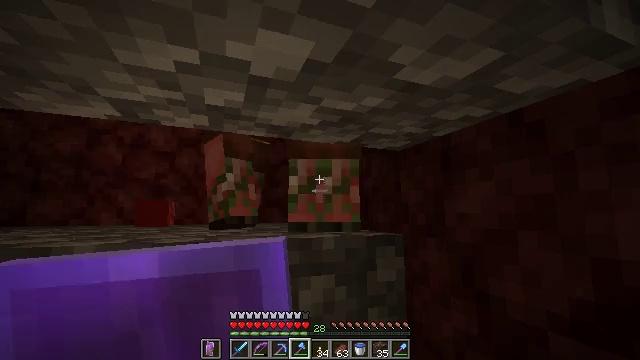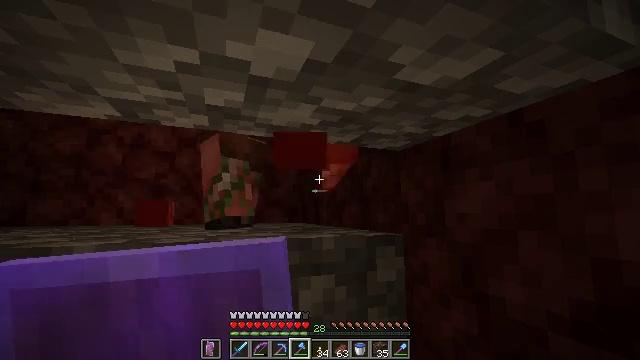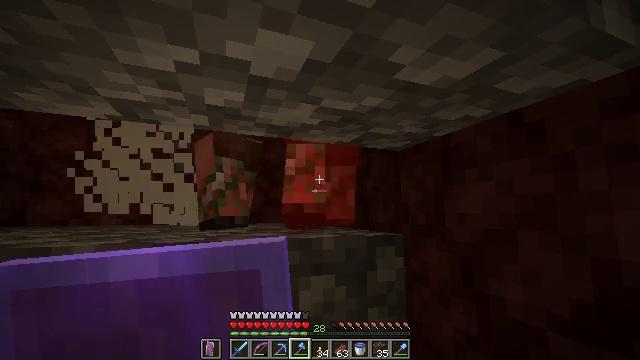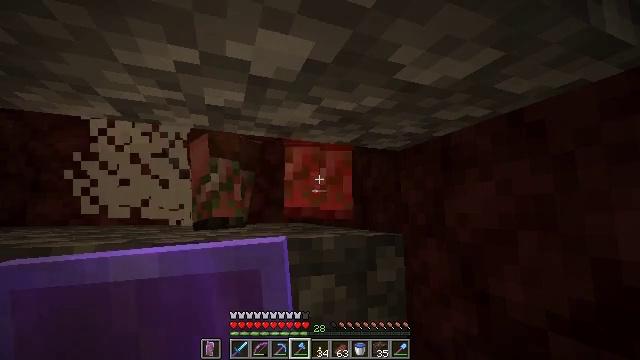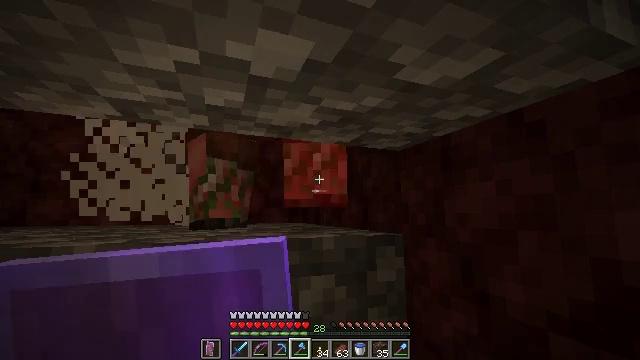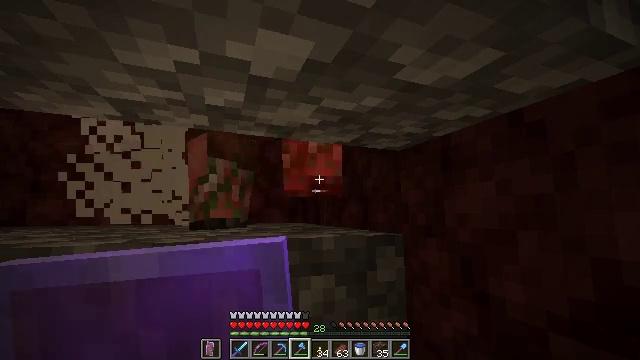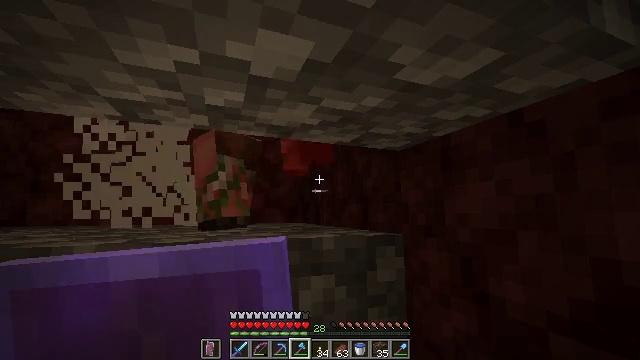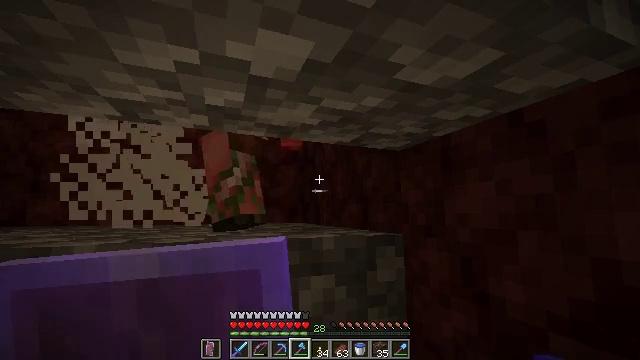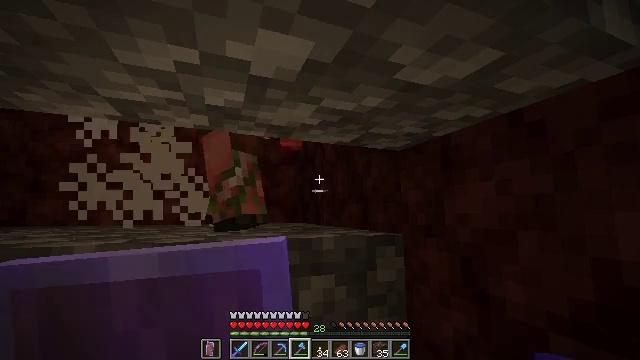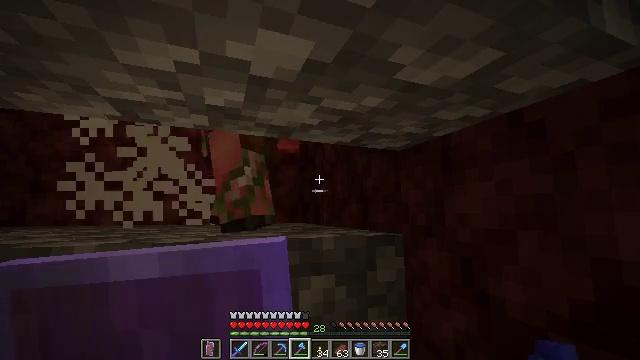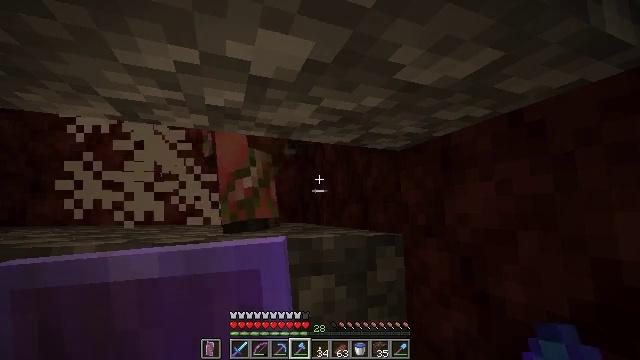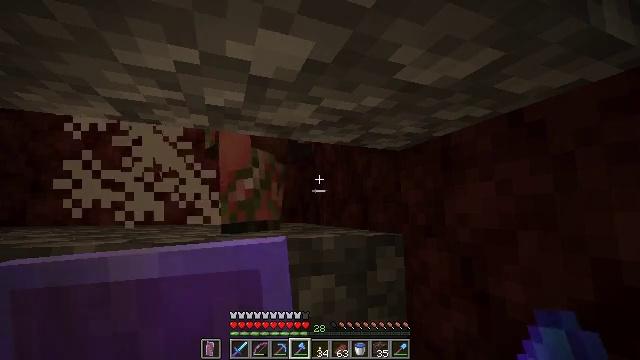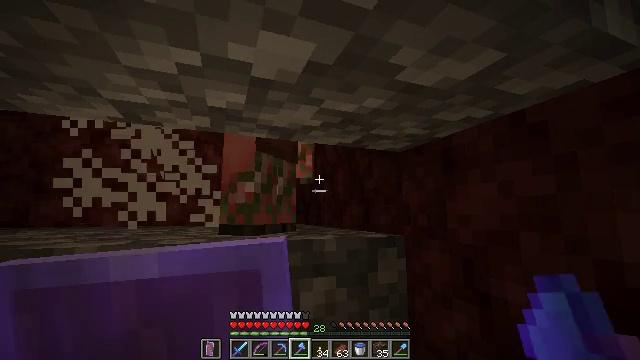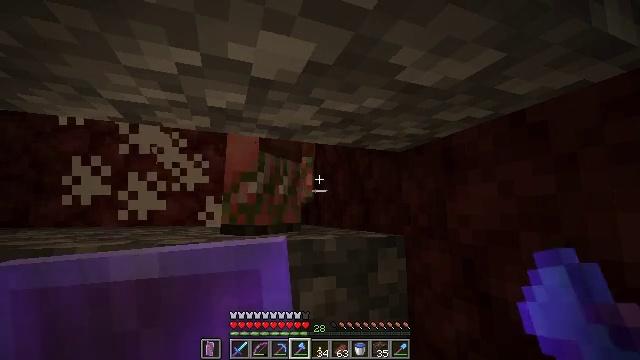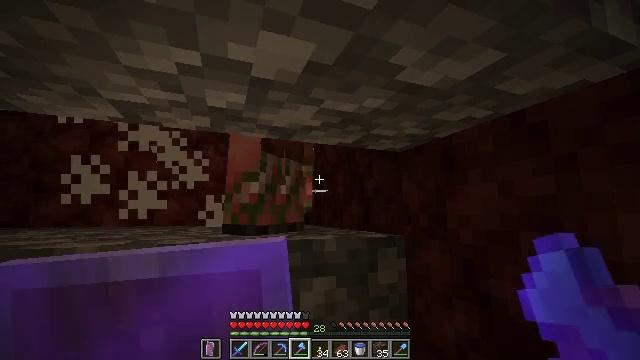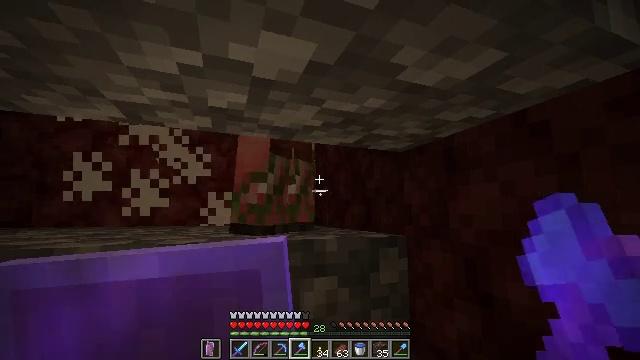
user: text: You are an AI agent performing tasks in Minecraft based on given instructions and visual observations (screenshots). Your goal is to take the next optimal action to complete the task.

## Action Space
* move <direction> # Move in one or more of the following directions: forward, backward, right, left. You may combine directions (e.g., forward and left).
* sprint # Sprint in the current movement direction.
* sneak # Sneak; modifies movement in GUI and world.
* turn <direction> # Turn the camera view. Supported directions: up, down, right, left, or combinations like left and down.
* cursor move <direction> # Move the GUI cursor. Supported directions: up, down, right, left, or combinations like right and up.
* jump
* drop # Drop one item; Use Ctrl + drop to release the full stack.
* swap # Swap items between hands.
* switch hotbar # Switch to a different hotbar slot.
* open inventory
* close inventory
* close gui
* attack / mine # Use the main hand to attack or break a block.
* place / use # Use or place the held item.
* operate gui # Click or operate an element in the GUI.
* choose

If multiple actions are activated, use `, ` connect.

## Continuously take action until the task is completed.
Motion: motion action
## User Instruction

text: Face a hostile mob.
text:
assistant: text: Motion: no_op
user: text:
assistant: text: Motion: no_op
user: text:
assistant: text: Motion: no_op
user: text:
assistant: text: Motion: no_op
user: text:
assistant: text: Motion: no_op
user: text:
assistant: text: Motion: no_op
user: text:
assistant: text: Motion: no_op
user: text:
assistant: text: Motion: no_op
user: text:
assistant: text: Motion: no_op
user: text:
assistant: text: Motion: no_op
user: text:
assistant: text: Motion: no_op
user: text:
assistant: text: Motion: no_op
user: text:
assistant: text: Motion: no_op
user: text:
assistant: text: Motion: no_op
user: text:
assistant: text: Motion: no_op
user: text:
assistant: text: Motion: no_op
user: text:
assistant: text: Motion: no_op
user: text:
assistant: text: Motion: turn left and up
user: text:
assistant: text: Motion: turn left and up
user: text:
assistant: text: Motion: no_op
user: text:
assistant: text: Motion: no_op
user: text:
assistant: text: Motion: no_op
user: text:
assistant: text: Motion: no_op
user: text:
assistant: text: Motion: no_op
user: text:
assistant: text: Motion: no_op
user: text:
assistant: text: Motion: turn left
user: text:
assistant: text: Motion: turn left
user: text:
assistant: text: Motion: no_op
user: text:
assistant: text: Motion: attack / mine
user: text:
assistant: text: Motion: attack / mine